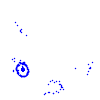
Particle: pion